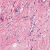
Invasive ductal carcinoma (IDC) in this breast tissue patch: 0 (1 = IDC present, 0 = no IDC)